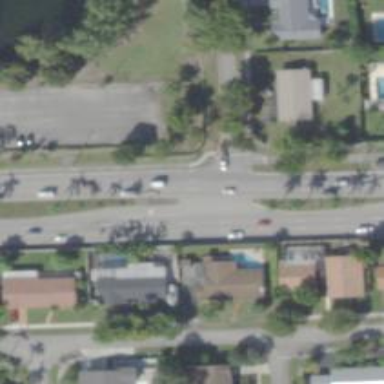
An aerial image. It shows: Primary highway with separate asphalt sidewalk.